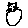
Label: cat